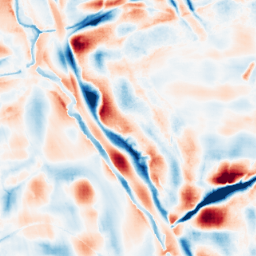
Category: wavelet
Decomposition family: wavelet_biorthogonal
Decomposition parameters: wavelet: bior4.4
level: 5
Upsampling method: sinc_blackman
Upsampling parameters: scale: 2
kernel_size: 4
Upsampling scale: 2